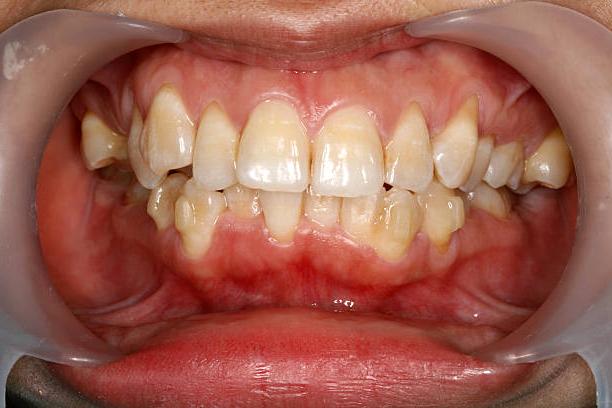
Condition: Gingivitis